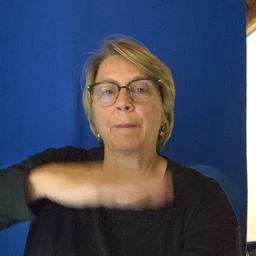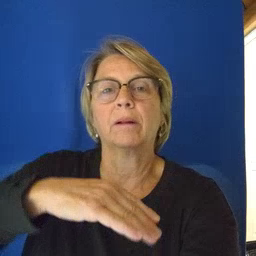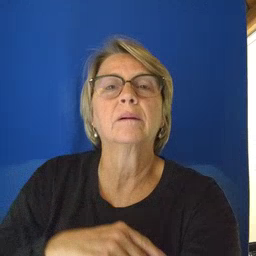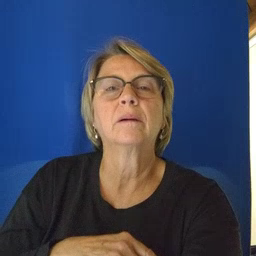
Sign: table